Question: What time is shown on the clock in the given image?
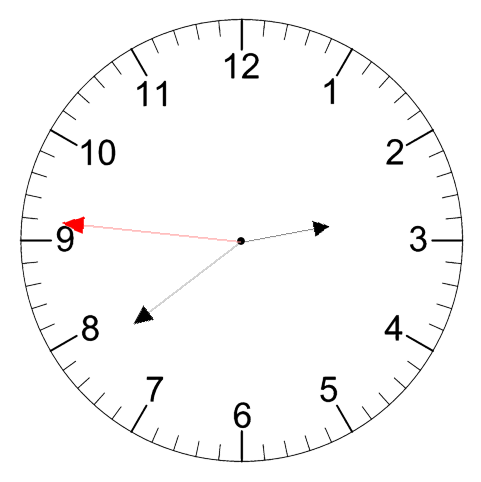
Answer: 02:38:46